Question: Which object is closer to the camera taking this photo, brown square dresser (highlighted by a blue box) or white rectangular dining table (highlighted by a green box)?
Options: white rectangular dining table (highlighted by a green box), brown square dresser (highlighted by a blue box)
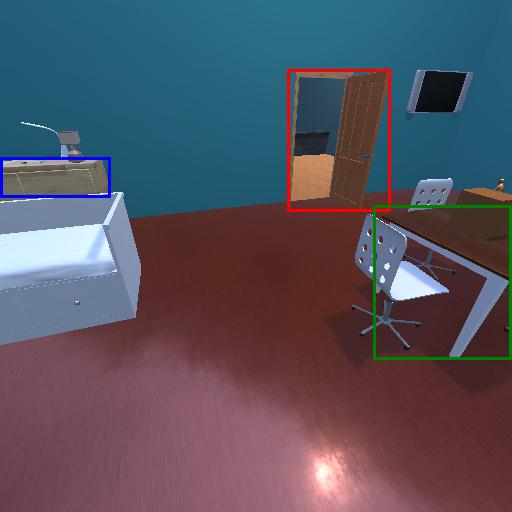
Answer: white rectangular dining table (highlighted by a green box)